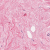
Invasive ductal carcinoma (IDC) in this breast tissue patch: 0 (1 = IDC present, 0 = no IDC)